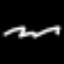
Label: squiggle